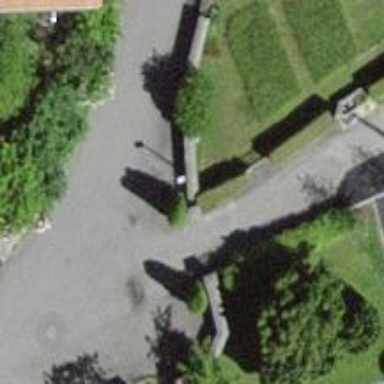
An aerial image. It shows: Gate.